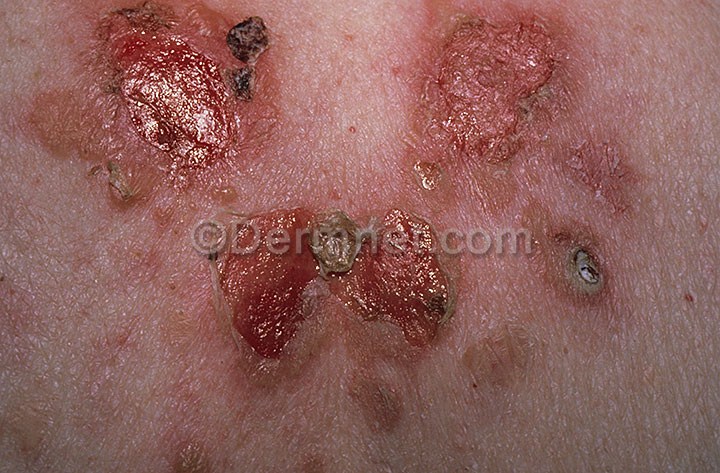
Disease: Bullous Disease Photos